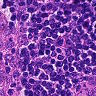
Metastatic tissue present: no